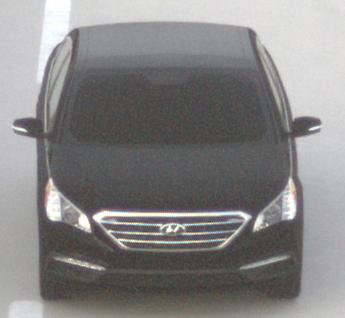
Make: Hyundai
Model: Sonata
Detailed model: Gen. 7
Model produced from: 2015
Model produced until: 2017
Doors: 4
Color: black
Road condition: dry road
Daytime: sunrise or sunset
Contrast: low contrast